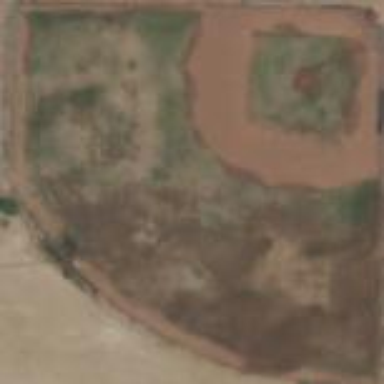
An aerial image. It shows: Baseball pitch for leisure land activities.